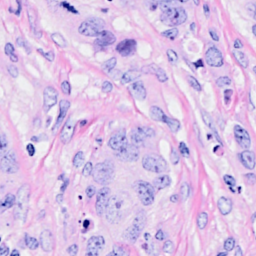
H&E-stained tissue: Breast